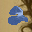
Label: 2